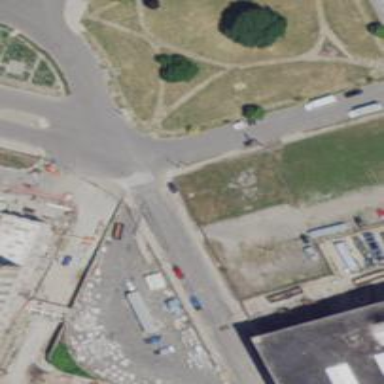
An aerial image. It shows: Unmarked crossing for pedestrians.